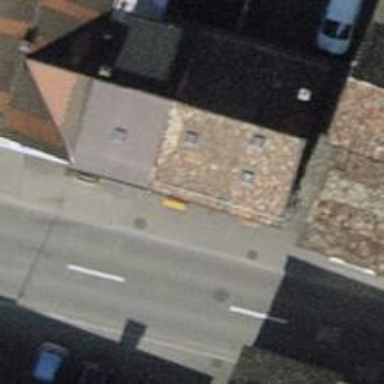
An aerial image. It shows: Pub.